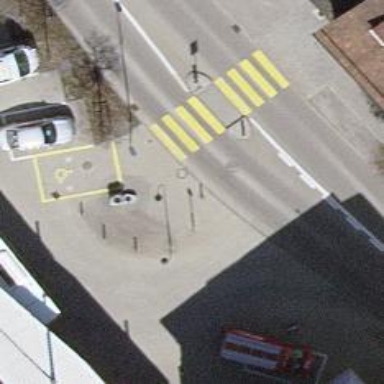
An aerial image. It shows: Bollard barrier.